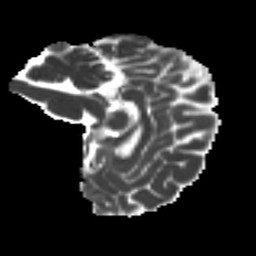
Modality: MD
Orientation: sagittal
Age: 23
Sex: female
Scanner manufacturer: ge
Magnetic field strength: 3 T
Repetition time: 7.8 s
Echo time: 0.0606 s